Question: The picture shows the balloon popping problem. You need to pop all the balloons in a certain order. The reward for a popped balloon is the product of itself and the values on the left and right balloons. If there is no balloon on the left or right, multiply the value of the balloon on the left or right by 1. You need only find the total maximum reward. Give me the number.
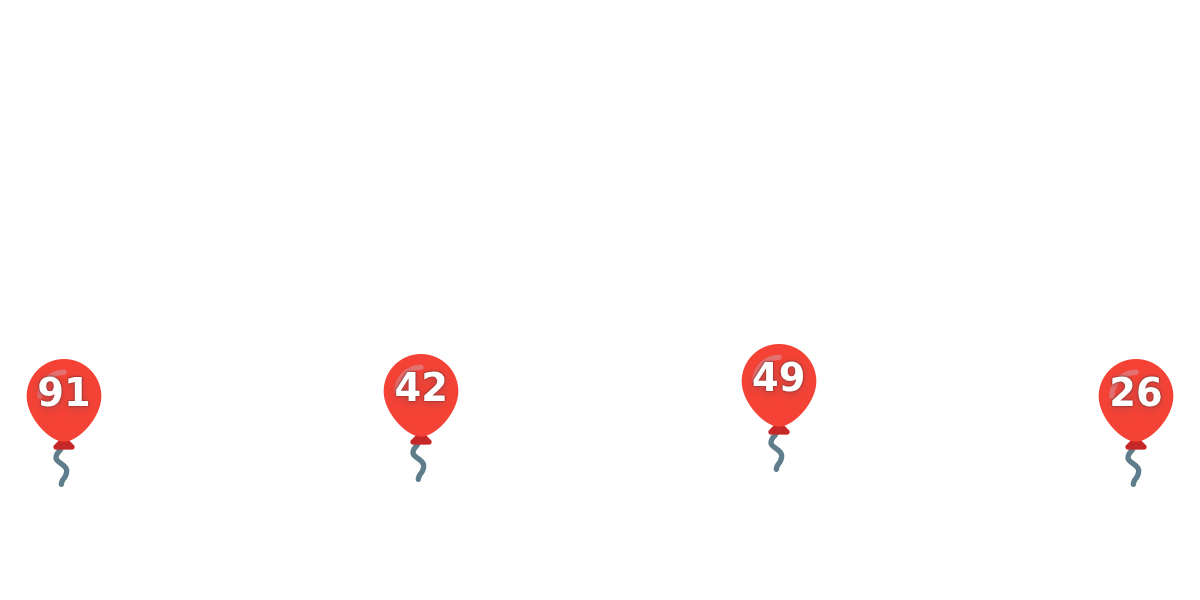
Answer: 305669